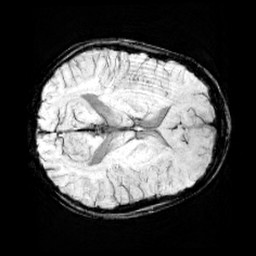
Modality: minIP
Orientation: axial
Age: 9
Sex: male
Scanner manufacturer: siemens
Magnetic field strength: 3 T
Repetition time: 0.027 s
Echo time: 0.02 s